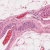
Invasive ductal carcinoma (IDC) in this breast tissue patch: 0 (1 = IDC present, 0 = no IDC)